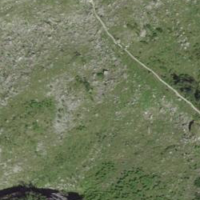
EUNIS habitat code: 32
Species observed at this site:
Rhododendron ferrugineum
Erebia aethiops